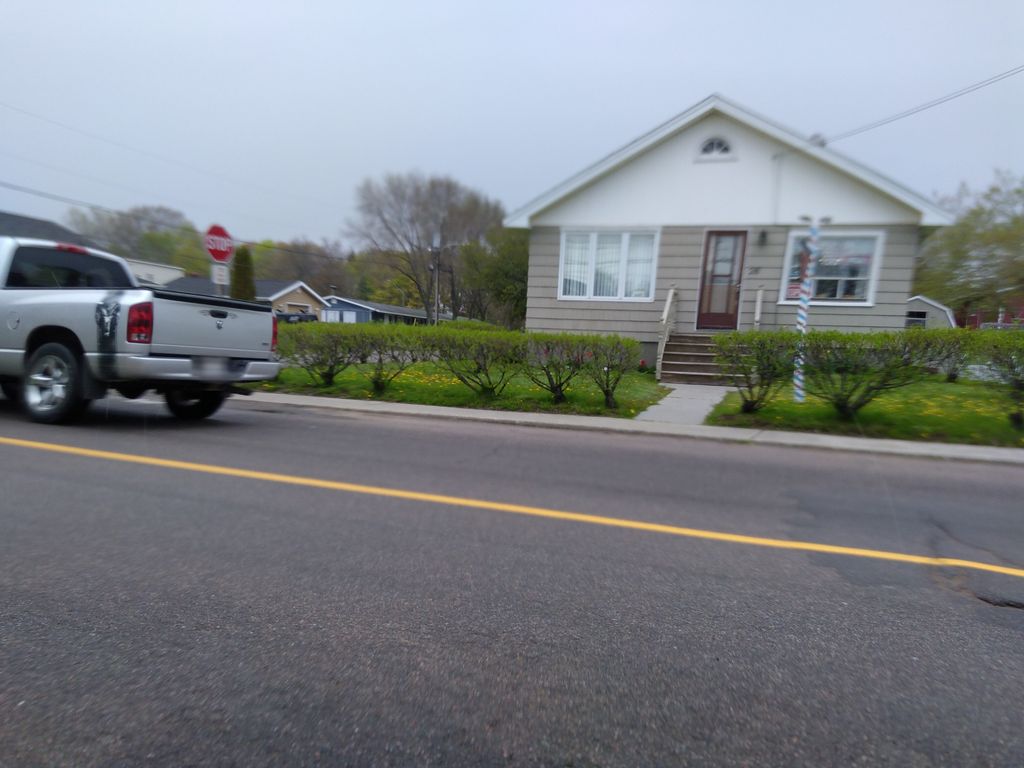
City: charlottetown